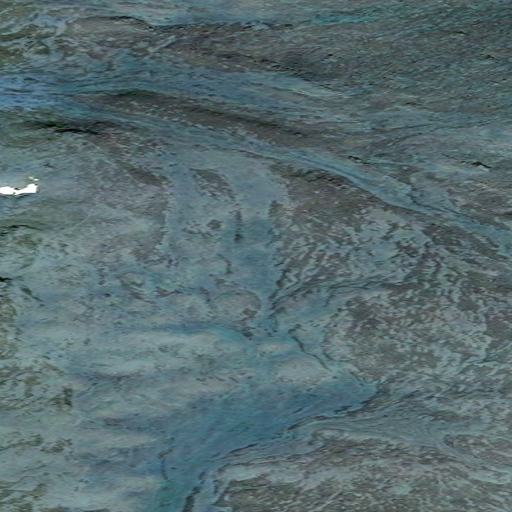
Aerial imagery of mountain in Alaska named Brushman Mountain containing only unknown